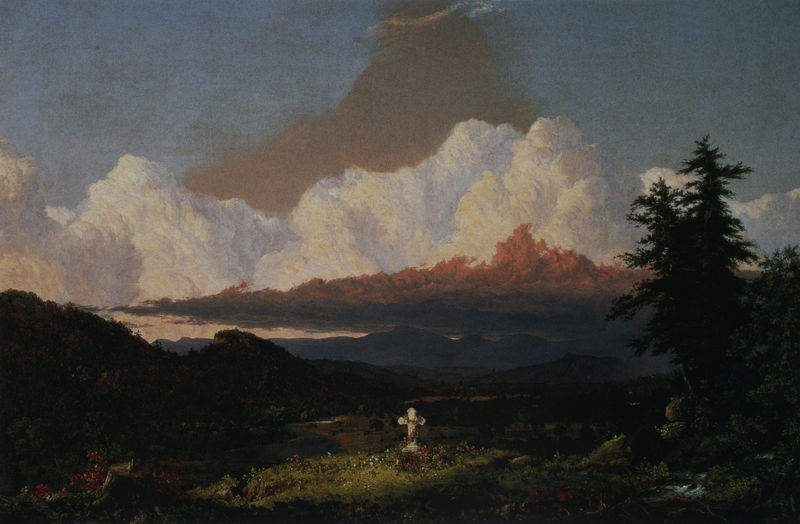
Titel: To the Memory of Cole
Künstler: Frederic Edwin Church
Standort: London
Institution: Sotheby's
Schlagwörter: baum, berg, blau, dunkel, gemälde, gewitter, himmel, meer, schatten, wasser, weiß, wolken, bäume, fluss, grün, landschaft, menschen, ocker, see, ufer, abend, blumen, braun, grau, hell, licht, mitte, nacht, schmuck, schwarz, blick, blüten, gras, rosen, rot, weg, wiese, wolke, beige, tod, weit, öl, bach, dämmerung, ebene, einsamkeit, ferne, gräser, horizont, hügel, natur, sonnenaufgang, weite, wind, brücke, einsam, sonne, dunkelheit, girlande, pflanzen, tal, wald, boot, boote, ranken, bewölkt, aussicht, düster, berge, fels, gebirge, gipfel, kamm, sonnenuntergang, klein, friedrich, romantik, tannen, ölgemälde, sturm, untergang, unwetter, vorsprung, wetter, stimmung, hoch, silouetten, bucht, belichtung, kreuz, vulkan, alpen, ideal, denkmal, lichtung, gewunden, gross, waffe, bedrohlich, friedhof, helm, offizier, fichte, tanne, girlanden, helme, grab, gewehr, nadelbäume, lichtfleck, kulisse, blumengirlande, blumenranken, gewehre, kitsch, david, erinnerung, baumstumpf, thal, offiziere, marterl, sone, kreut, geschmückt, kruez, wegkreuz, caspar, bergkulisse, schlechtes wetter, wolkenberge, lärchen, gedenkstädte, quellwolken, raden, todesstelle, untwetter, iskreuz